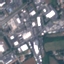
Land use / land cover: Industrial